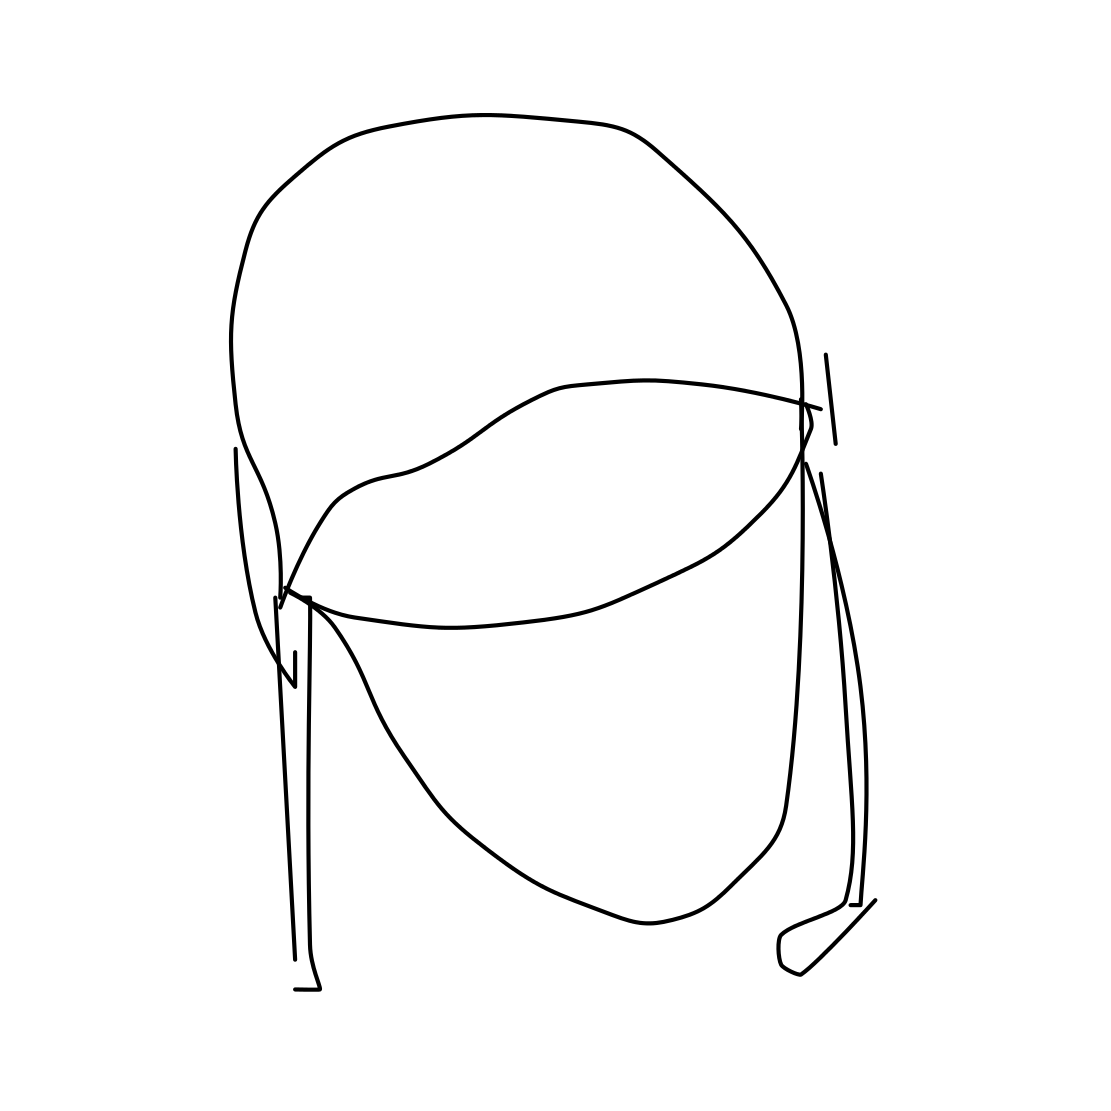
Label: helmet